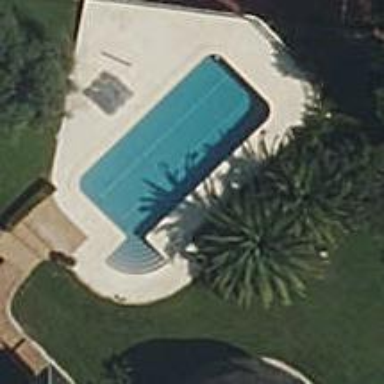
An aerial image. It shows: Swimming pool located in leisure land.